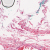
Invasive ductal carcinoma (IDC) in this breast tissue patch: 0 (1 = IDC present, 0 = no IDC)